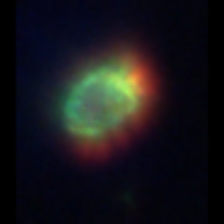
Taxon: Ciliates
Group: Other